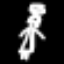
Label: angel